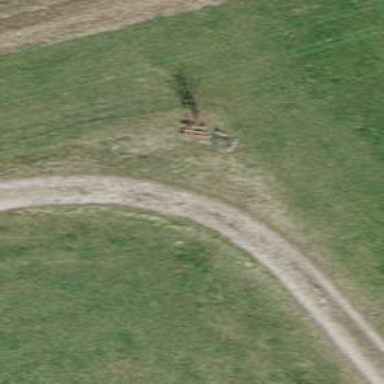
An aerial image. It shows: Brown bench in the vicinity.